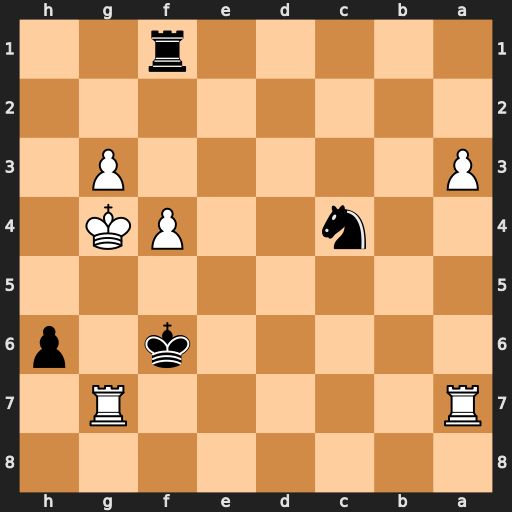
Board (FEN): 8/R5R1/5k1p/8/2n2PK1/P5P1/8/5r2
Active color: b
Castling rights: -
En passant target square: -
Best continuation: Ne3+ Kh5 Rh1#